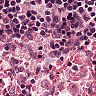
Metastatic tissue present: no